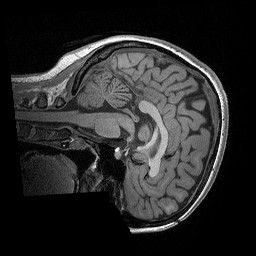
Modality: T1w
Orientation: sagittal
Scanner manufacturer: siemens
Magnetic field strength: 3 T
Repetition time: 2.3 s
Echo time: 0.00298 s